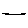
Label: line